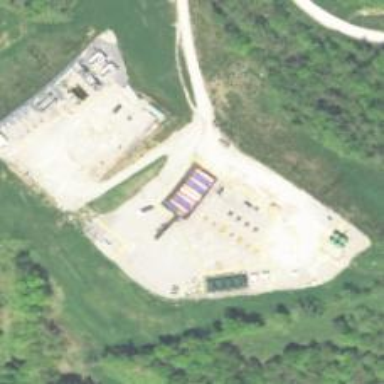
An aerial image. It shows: Petroleum well.